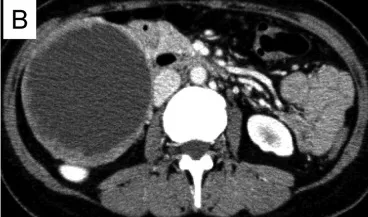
Imaging findings in CE-CT and MRI. CT showed that the huge cyst had thickened wall and many enhanced nodules. And high in T2WI.
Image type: radiology (ct)